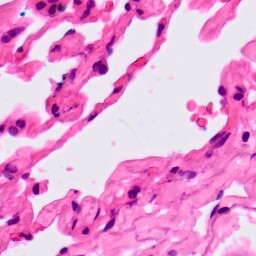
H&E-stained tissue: Lung